Question: For some reason my table has way too much spacing. There is something that is causing the padding to be off, but I'm not sure where it is. Almost all of the CSS is the basic Bootstrap code for tables.

## HTML
'''
<div class="form-group">
<div class="table-responsive">
<table class="table">
<thead>
<tr>
<th>&nbsp;</th>
<th>Team</th>
<th>1</th>
<th>2</th>
<th>3</th>
<th>4</th>
<th>5</th>
<th>6</th>
<th>7</th>
<th>8</th>
<th>9</th>
<th>10</th>
<th>11</th>
<th>12</th>
<th>R</th>
<th>H</th>
<th>E</th>
<th>Record</th>
</tr>
</thead>
<tbody>
<tr>
<td>V</td>
<td><input class="form-control team-wide" type="text" name="name" id="name"></td>
<td><input class="form-control inning-wide" type="text" name="inning1" id="inning1"></td>
<td><input class="form-control inning-wide" type="text" name="inning2" id="inning2"></td>
<td><input class="form-control inning-wide" type="text" name="inning3" id="inning3"></td>
<td><input class="form-control inning-wide" type="text" name="inning4" id="inning4"></td>
<td><input class="form-control inning-wide" type="text" name="inning5" id="inning5"></td>
<td><input class="form-control inning-wide" type="text" name="inning6" id="inning6"></td>
<td><input class="form-control inning-wide" type="text" name="inning7" id="inning7"></td>
<td><input class="form-control inning-wide" type="text" name="inning8" id="inning8"></td>
<td><input class="form-control inning-wide" type="text" name="inning9" id="inning9"></td>
<td><input class="form-control inning-wide" type="text" name="inning10" id="inning10"></td>
<td><input class="form-control inning-wide" type="text" name="inning11" id="inning11"></td>
<td><input class="form-control inning-wide" type="text" name="inning12" id="inning12"></td>
<td><input class="form-control inning-wide" type="text" name="R" id="R"></td>
<td><input class="form-control inning-wide" type="text" name="H" id="H"></td>
<td><input class="form-control inning-wide" type="text" name="E" id="E"></td>
<td><input class="form-control inning-wide" type="text" name="Record" id="Record"></td>
</tr>
<tr>
<td>2</td>
<td>Table cell</td>
<td>Table cell</td>
<td>Table cell</td>
<td>Table cell</td>
<td>Table cell</td>
<td>Table cell</td>
</tr>
</tbody>
</table>
</div><!-- /.table-responsive -->
</div>
'''
## CSS
'''
.team-wide {
width: 80px;
margin-left: 0;
}
@media (max-width: 2000px) { /*scrollable inside my container*/
.table-responsive {
width: 100%;
margin-bottom: 15px;
overflow-x: scroll;
overflow-y: hidden;
border: 1px solid #dddddd;
-ms-overflow-style: -ms-autohiding-scrollbar;
-webkit-overflow-scrolling: touch;
}
}
'''
Any help is appreciated.
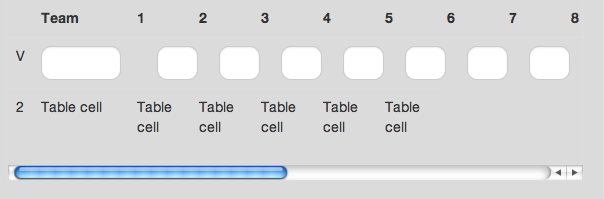
Answer: Bootstrap '.table' cells have 8px padding all around by default, you can override this with your own rule.
'''
.table>thead>tr>th,
.table>tbody>tr>th,
.table>tfoot>tr>th,
.table>thead>tr>td,
.table>tbody>tr>td,
.table>tfoot>tr>td {
padding: 2px;
}
'''
Also, it will look alot better if you align the header text to the center...
'''
.table>thead>tr>th {
text-align: center;
}
'''